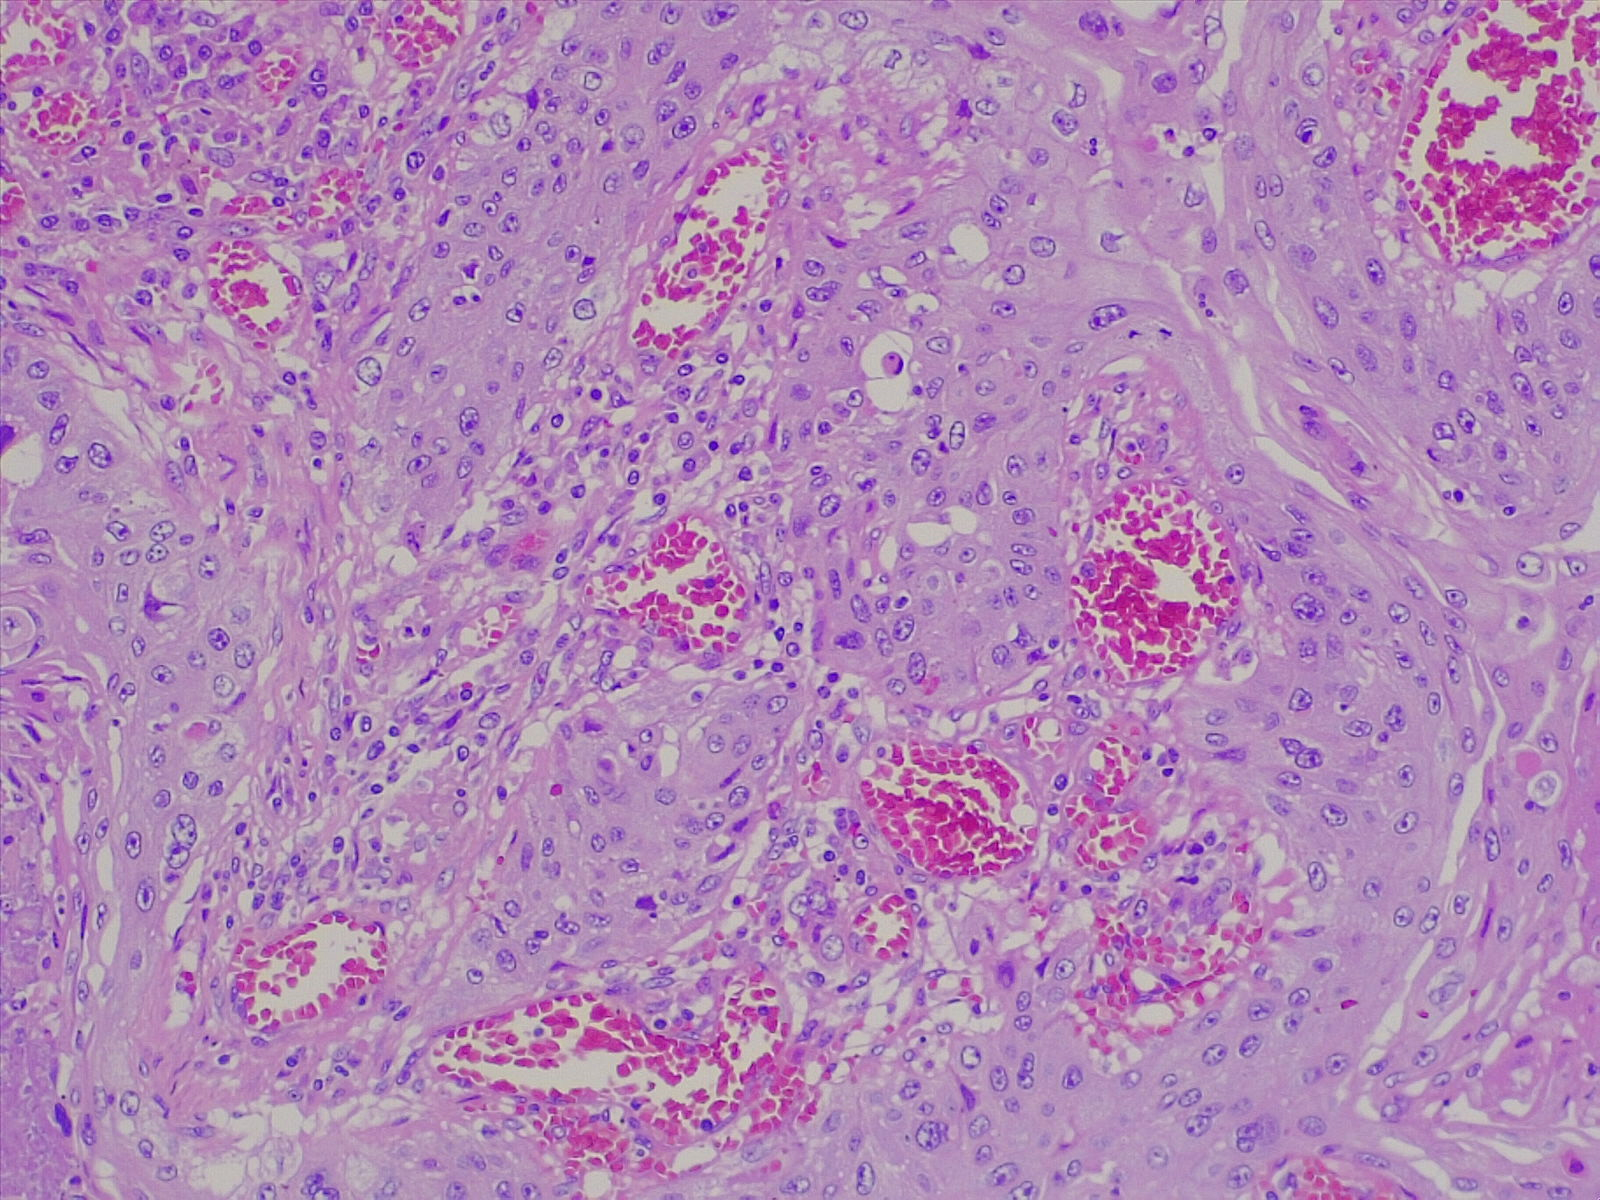
Label: lung squamous cell carcinoma, well differentiated